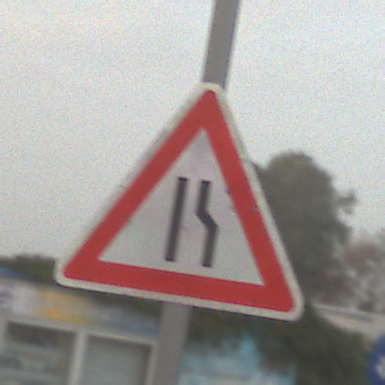
Verkehrszeichen: EinseitigVerengteFahrbahnRechts
Umgebung: Outdoor, Suburban
Tageszeit: MorningAfternoon
Wetter: Overcast
Licht: Natural
Jahreszeit: NotSpecified
Kontrast: LowContrast